Question: I need to create a button with 2+ borders, as in the image below.
Could anyone point out a direction to do it, without recurring to images?
Thank you.

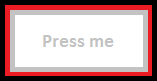
Answer: @joao,
The following is the core code you can further tune the code as per your need,
# .h file
'''
#import <UIKit/UIKit.h>
@interface OD : UIButton
@end
'''
# .m file
'''
#import "OD.h"
@implementation OD
-(void)drawRect:(CGRect)rect
{
// self.layer.borderColor = [UIColor blackColor].CGColor;
UIBezierPath *aPath = [UIBezierPath bezierPath];
[aPath moveToPoint:CGPointMake(2, 2)];
// Draw the lines.
[aPath addLineToPoint:CGPointMake(rect.size.width -4, 2)];
[aPath addLineToPoint:CGPointMake(rect.size.width -4,rect.size.height-4 )];
[aPath addLineToPoint:CGPointMake(2, rect.size.height-4)];
[aPath addLineToPoint:CGPointMake(0, 0)];
[[UIColor greenColor] setStroke];
// [[UIColor redColor] setFill];
aPath.lineWidth = 5;
[aPath fill];
[aPath stroke];
[aPath closePath];
UIBezierPath *bPath = [UIBezierPath bezierPath];
[bPath moveToPoint:CGPointMake(8, 8)];
// Draw the lines.
[bPath addLineToPoint:CGPointMake(rect.size.width -8, 6)];
[bPath addLineToPoint:CGPointMake(rect.size.width -8,rect.size.height-8 )];
[bPath addLineToPoint:CGPointMake(8, rect.size.height-8)];
[bPath addLineToPoint:CGPointMake(8, 8)];
[[UIColor redColor] setStroke];
// [[UIColor redColor] setFill];
bPath.lineWidth = 5;
[bPath fill];
[bPath stroke];
[bPath closePath];
self.layer.borderWidth = 2;
// self.layer.
}
@end
'''